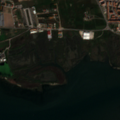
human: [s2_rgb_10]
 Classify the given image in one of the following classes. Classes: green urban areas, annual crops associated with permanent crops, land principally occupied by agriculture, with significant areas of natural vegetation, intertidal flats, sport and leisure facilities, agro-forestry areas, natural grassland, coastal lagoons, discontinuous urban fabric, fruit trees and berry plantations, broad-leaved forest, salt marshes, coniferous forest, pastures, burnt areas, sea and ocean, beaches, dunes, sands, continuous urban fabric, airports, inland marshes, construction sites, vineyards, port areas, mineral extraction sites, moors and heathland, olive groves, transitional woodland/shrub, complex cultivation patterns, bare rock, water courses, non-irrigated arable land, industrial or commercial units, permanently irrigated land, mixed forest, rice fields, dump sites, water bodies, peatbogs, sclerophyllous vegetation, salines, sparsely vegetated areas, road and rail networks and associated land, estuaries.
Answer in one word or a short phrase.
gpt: continuous urban fabric, industrial or commercial units, complex cultivation patterns, salt marshes, salines, estuaries